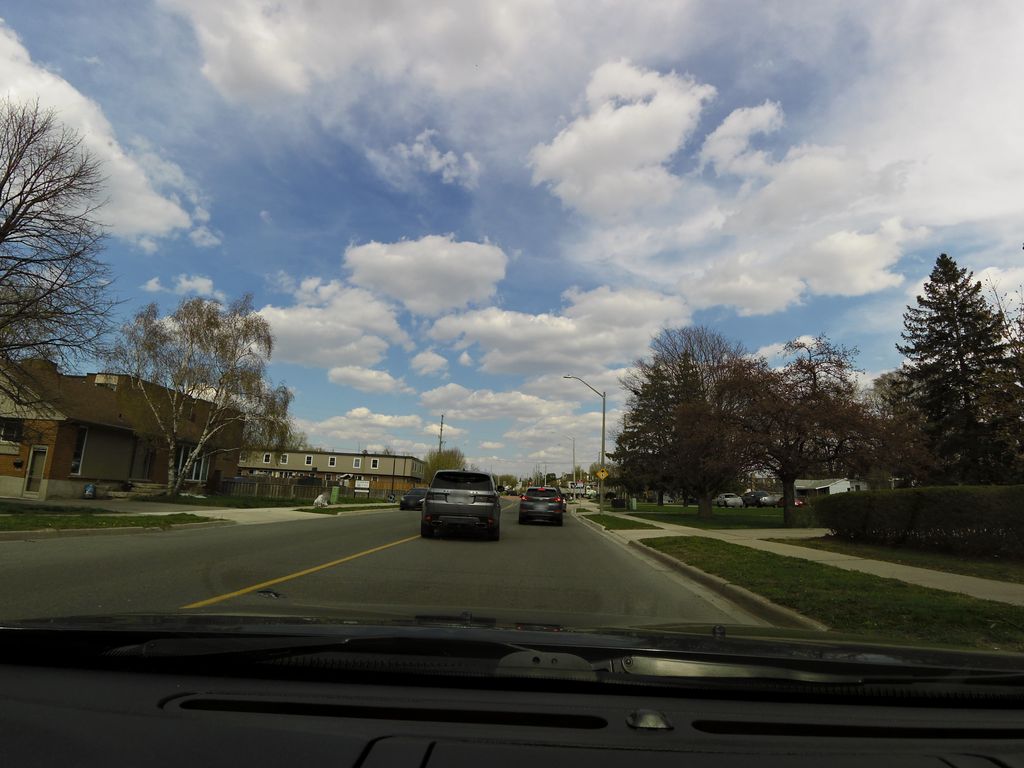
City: kitchener-waterloo